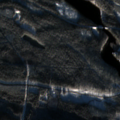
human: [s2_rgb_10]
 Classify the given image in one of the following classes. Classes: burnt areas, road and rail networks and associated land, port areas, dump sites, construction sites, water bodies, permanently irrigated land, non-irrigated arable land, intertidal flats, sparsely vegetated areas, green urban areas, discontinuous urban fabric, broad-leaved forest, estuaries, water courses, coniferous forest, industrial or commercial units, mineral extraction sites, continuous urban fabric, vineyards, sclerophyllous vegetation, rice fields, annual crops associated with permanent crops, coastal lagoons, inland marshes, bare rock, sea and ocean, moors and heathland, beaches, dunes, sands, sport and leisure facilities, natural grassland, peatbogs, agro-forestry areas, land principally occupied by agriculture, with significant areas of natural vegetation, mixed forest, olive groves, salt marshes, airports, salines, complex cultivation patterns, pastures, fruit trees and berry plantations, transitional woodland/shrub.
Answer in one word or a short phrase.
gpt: coniferous forest, mixed forest, water bodies